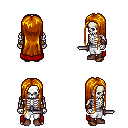
a pixel art fantasy rpg character, male body template, skeleton, red cape, white pants, dark blonde extra-long hairstyle, cloth bracers, brown shoes, dagger, four views (front, back, left, right), 2x2 character sprite sheet, small pixel art, hard edges, no anti-aliasing